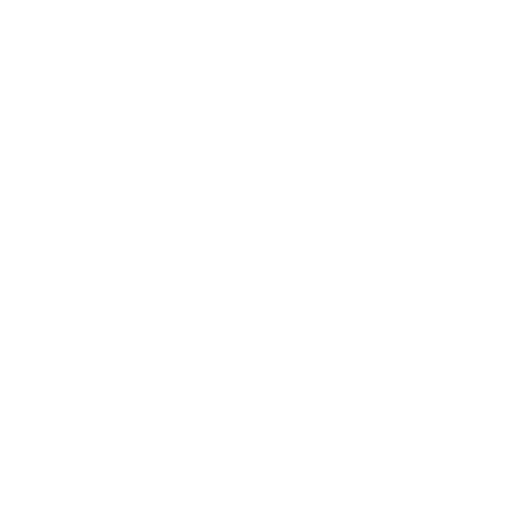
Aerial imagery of rock in Alaska named Dewey Rock containing only unknown